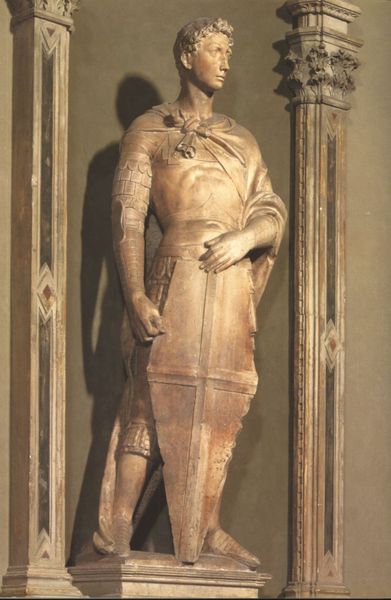
Titel: Hl. Georg
Künstler: Donatello
Institution: Florenz, Bargello
Schlagwörter: hand, mann, umhang, nase, pfeiler, säule, säulen, arm, gesicht, knoten, sockel, stein, hände, haare, mantel, stehend, locken, skulptur, statue, pilaster, gerade, nische, schild, stolz, kreuz, rüstung, rom, kapitell, römer, krieger, römisch, caesar, eingerahmt